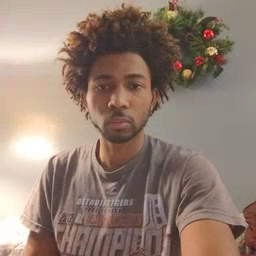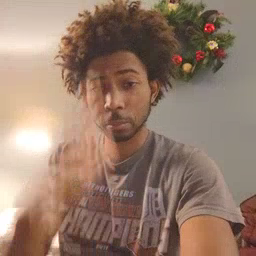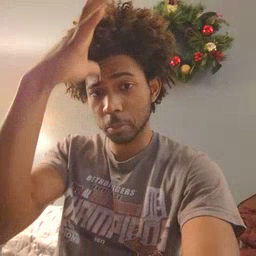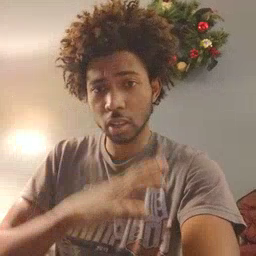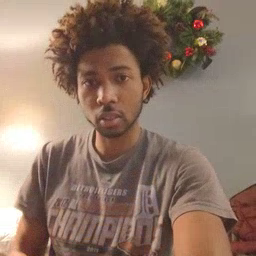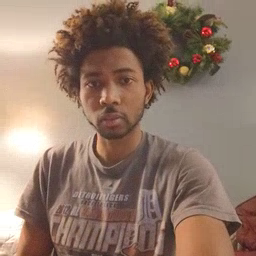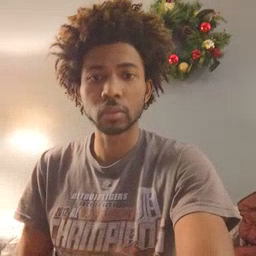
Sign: man